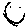
Label: smiley face